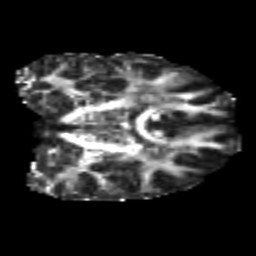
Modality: FA
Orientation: coronal
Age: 24
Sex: male
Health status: healthy
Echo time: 0.074 s